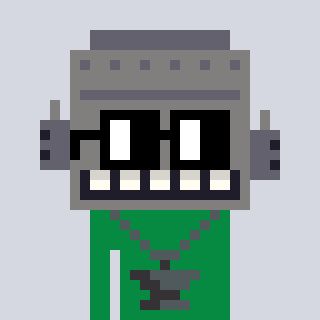
a pixel art character with square black glasses, a robot-shaped head and a green-colored body on a cool background